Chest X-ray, AP view. Patient: 64 years old, sex M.
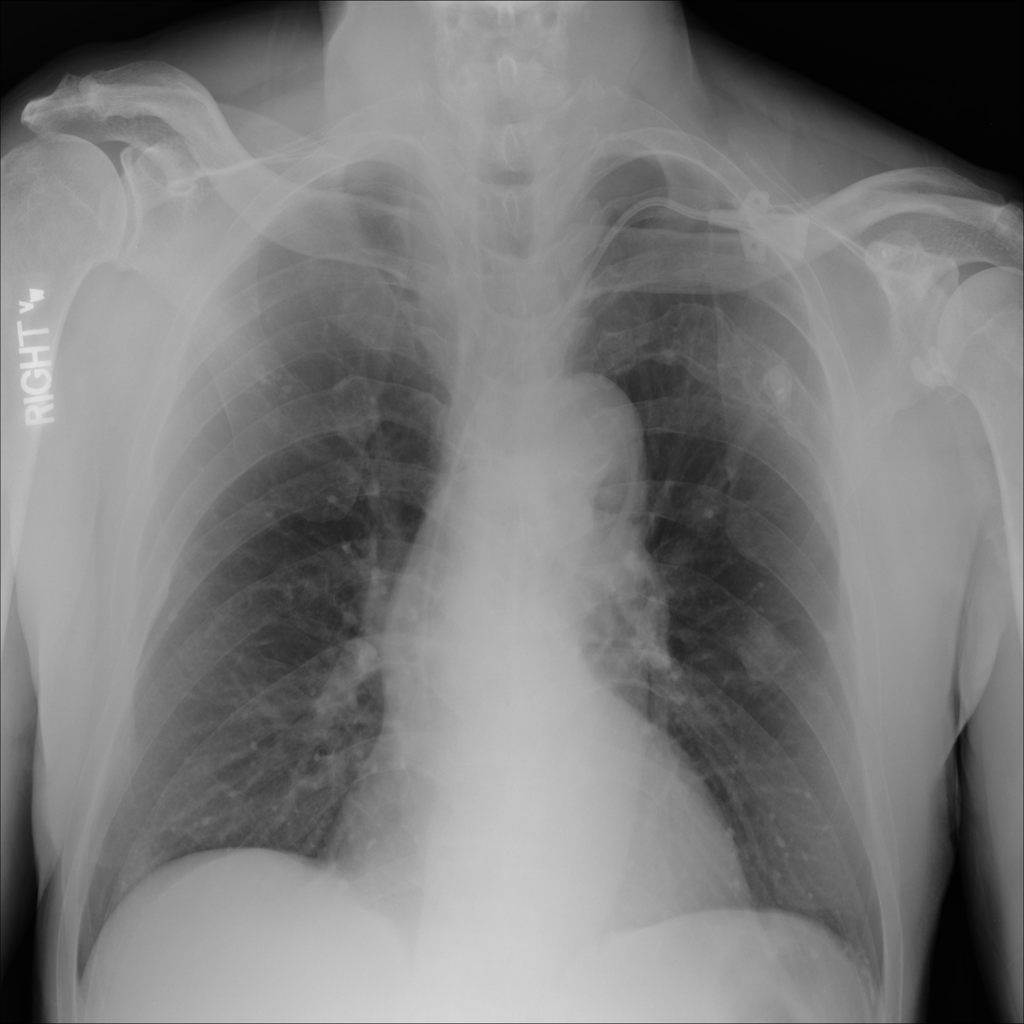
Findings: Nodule